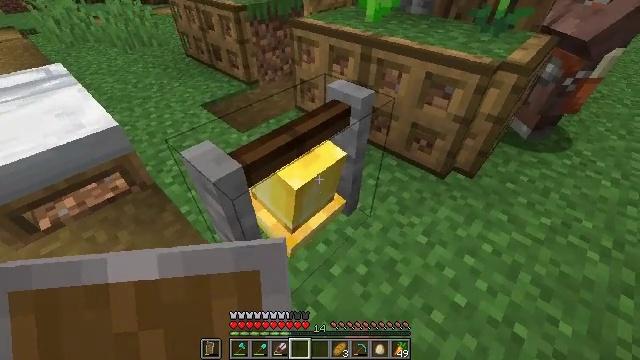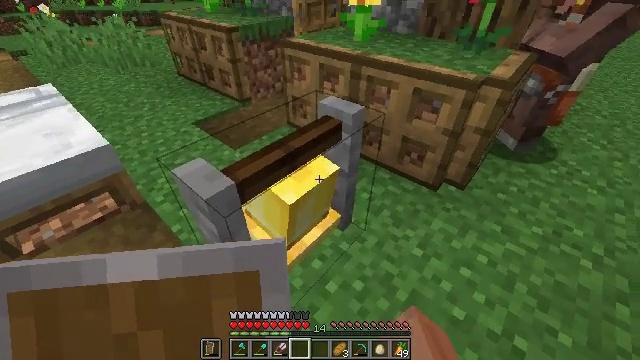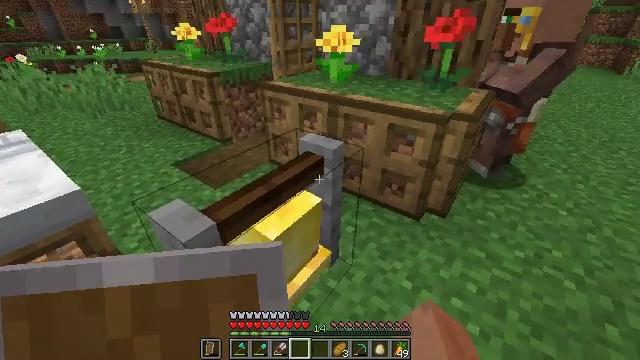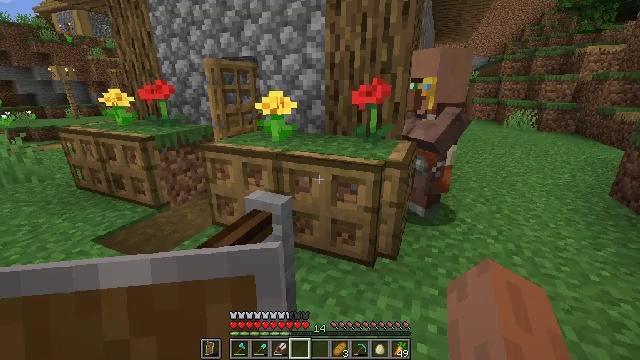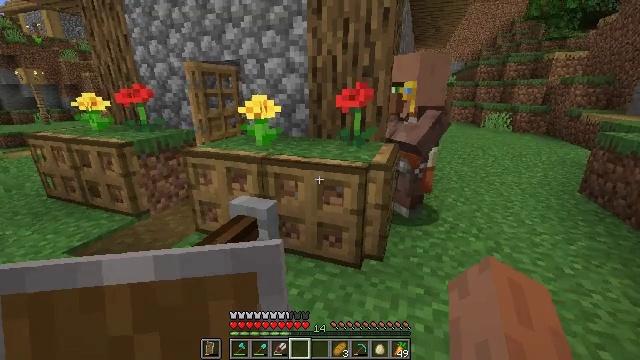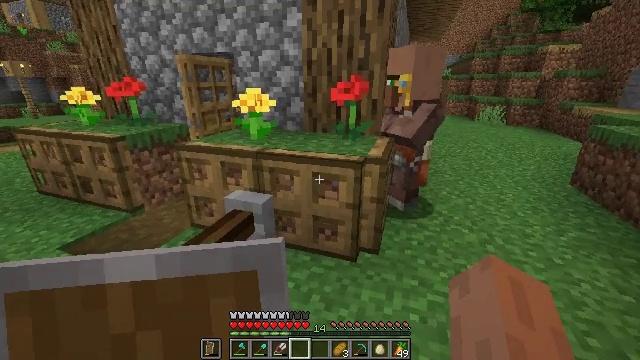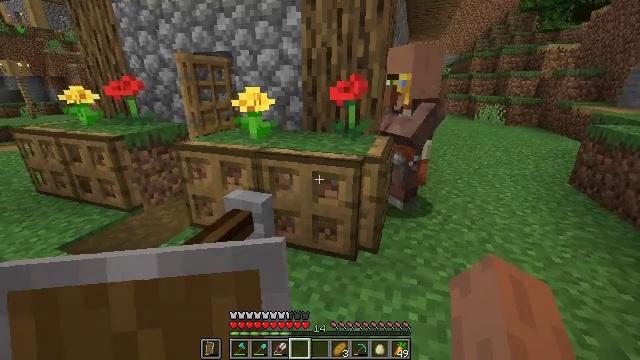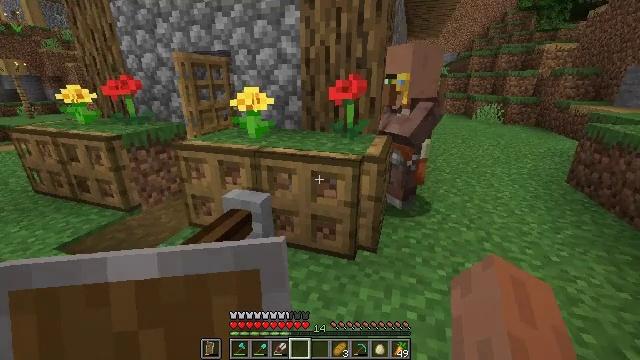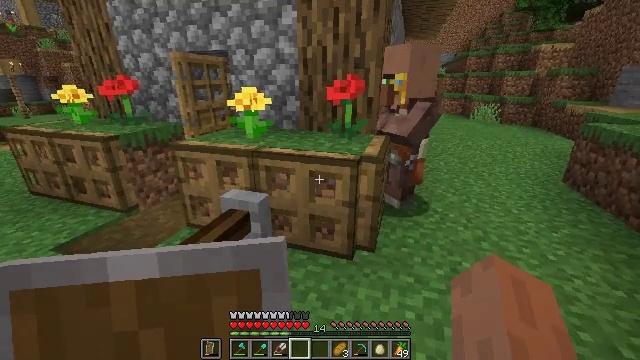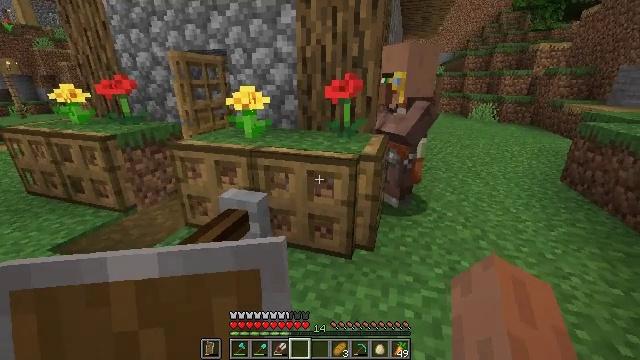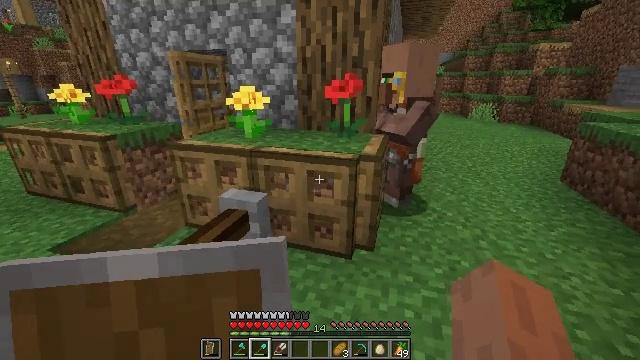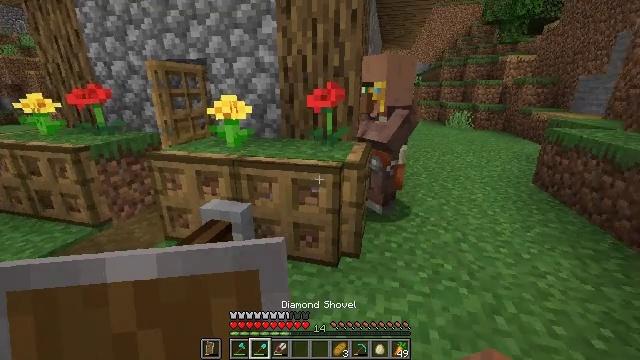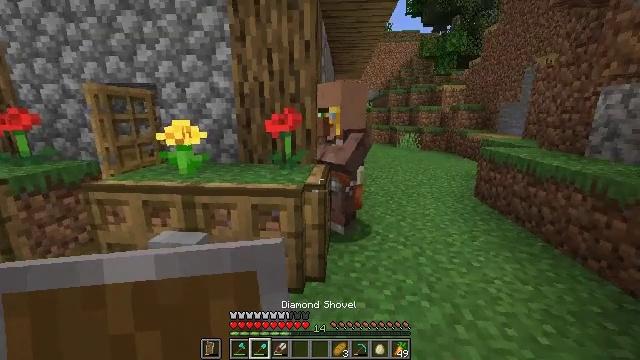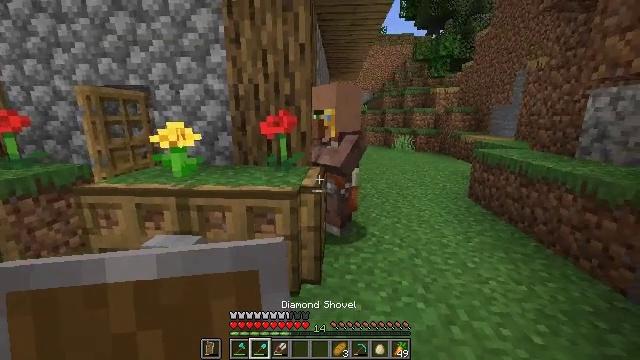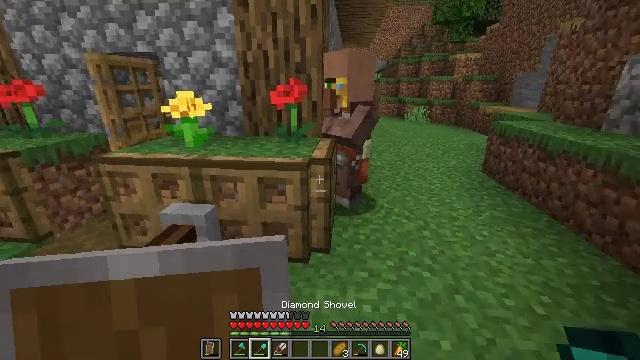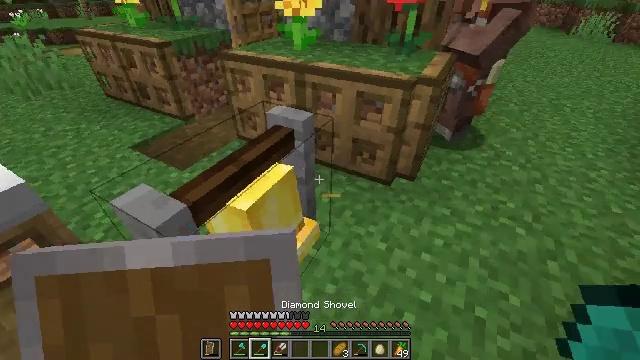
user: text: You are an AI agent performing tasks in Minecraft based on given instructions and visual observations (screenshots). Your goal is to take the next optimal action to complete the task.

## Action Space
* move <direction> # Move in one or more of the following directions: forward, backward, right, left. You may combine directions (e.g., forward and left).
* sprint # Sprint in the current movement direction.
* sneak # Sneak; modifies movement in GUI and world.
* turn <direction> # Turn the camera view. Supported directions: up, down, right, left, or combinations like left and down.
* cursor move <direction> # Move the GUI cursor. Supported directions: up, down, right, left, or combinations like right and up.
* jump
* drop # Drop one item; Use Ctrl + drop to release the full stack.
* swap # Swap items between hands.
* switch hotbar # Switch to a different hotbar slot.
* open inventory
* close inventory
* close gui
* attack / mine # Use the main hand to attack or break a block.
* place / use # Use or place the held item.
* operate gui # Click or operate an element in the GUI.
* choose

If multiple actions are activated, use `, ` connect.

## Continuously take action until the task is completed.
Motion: motion action
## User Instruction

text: Mine the bell from its post.
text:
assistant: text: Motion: turn right and up
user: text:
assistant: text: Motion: turn right and up
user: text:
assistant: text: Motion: turn right and up
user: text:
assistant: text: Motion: turn right
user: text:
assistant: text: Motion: turn right and down
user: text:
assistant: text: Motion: no_op
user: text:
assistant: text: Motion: no_op
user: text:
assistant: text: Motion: no_op
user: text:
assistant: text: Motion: no_op
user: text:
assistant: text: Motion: switch to hotbar 2
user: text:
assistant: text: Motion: turn right and up, switch to hotbar 2
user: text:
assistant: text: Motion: turn right and up, switch to hotbar 2
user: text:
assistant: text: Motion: turn right
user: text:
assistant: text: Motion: turn left and down
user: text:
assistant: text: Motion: turn left and down, attack / mine
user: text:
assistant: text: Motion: turn left and down, attack / mine
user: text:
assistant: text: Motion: turn left, attack / mine
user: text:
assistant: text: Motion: attack / mine
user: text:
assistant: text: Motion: turn left, attack / mine
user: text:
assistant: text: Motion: attack / mine
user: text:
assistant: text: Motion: attack / mine
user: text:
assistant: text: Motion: attack / mine
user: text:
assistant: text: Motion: attack / mine
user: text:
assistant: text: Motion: attack / mine
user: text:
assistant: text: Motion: attack / mine
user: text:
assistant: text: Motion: attack / mine
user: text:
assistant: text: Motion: attack / mine
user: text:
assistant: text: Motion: attack / mine
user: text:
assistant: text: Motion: attack / mine
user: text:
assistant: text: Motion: attack / mine